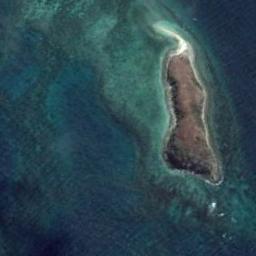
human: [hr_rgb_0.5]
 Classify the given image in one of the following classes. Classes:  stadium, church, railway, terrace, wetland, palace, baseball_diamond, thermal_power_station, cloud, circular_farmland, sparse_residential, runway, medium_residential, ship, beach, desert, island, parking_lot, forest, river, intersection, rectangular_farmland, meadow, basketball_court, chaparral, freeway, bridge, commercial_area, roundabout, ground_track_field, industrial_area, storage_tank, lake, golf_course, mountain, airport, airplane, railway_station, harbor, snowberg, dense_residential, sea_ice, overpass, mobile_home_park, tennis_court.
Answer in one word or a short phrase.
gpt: island